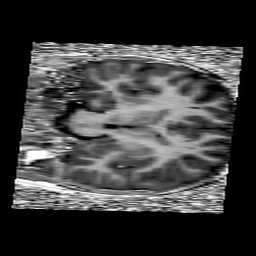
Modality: UNIT1
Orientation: coronal
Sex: male
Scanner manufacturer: siemens
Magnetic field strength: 3 T
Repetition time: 5 s
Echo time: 0.00355 s